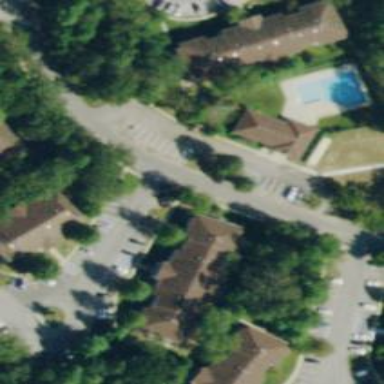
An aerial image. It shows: Residential road with asphalt surface and sidewalk on the left.